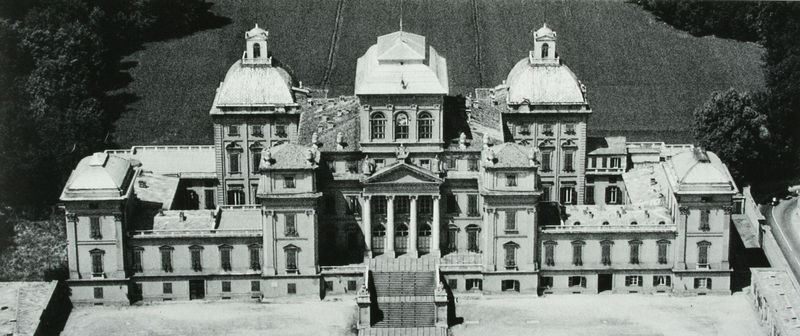
Titel: Südfassade, Gesamtansicht
Künstler: Giovanni Battista Borra
Standort: Racconigi
Institution: Castello di Racconigi
Schlagwörter: flügel, schatten, weiß, bäume, fenster, frankreich, grau, hell, licht, schwarz, strasse, säulen, anlage, dach, gebäude, haus, park, rasen, schloss, wiese, architektur, barock, stein, kirche, sonne, renaissance, turm, garten, spanien, fassade, fassaden, italien, türen, dächer, giebel, hof, vogelperspektive, luft, treppe, treppen, symmetrie, stufen, foto, fotografie, luftaufnahme, oben, photographie, eingang, burg, türme, palast, draufsicht, schwarzweiss, photo, portal, gesims, statuen, anwesen, residenz, portikus, herrenhaus, dresden, privat, nymphenburg, fesnter, genäude, gesamtansicht, seitenflügel, vorplatz, prag, stiegen, ludwig ii, schlösschen, prunkvoll, perspektieve, kupferdach, lufzaufnahme, g, schloss nymphenburg, anlag, scchloss